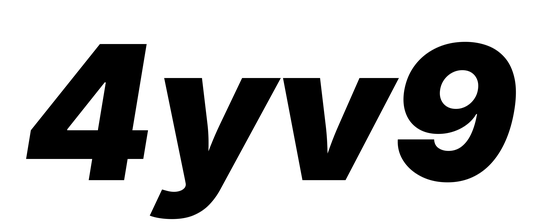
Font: Inter-Italic_Black_Italic